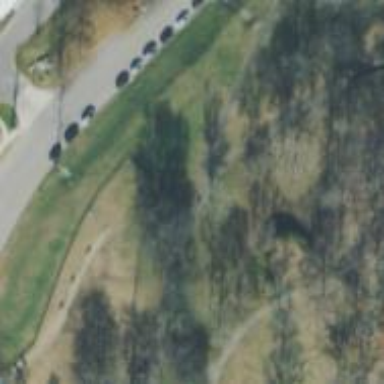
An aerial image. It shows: Dog park enclosed by fence.